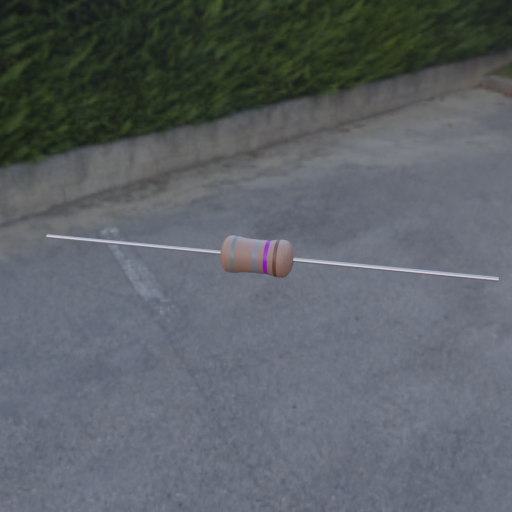
Resistor colour bands (in order): gray, gray, violet, brown